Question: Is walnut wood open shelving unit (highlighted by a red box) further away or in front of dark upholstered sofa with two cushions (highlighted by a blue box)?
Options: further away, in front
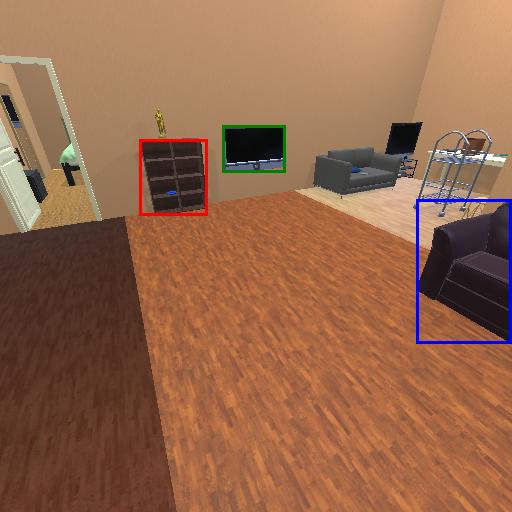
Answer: further away